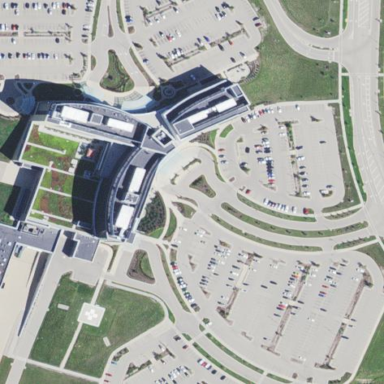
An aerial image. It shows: Hospital providing healthcare services.